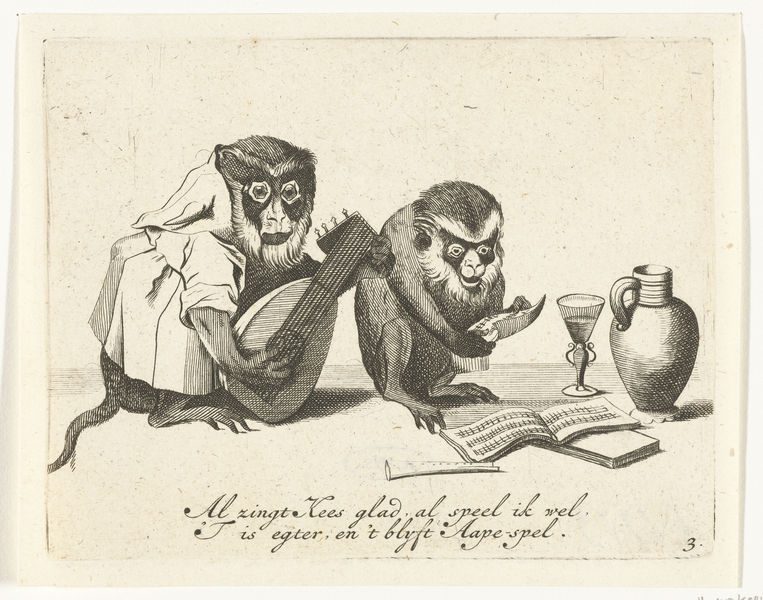
Titel: Twee apen maken muziek
Künstler: Quirin Boel
Standort: Amsterdam
Institution: Rijksmuseum
Schlagwörter: glas, zeichnung, tier, tiere, hemd, gesang, gitarre, musik, affe, krug, schwanz, noten, wein, musikinstrument, musizieren, notenblatt, buch, niederländisch, flöte, singen, laute, äffchen, riere, mantrl, niedeländisch